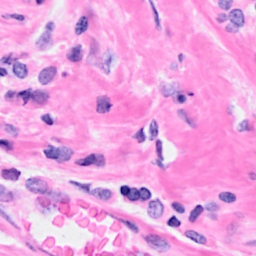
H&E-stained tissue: Breast